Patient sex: M
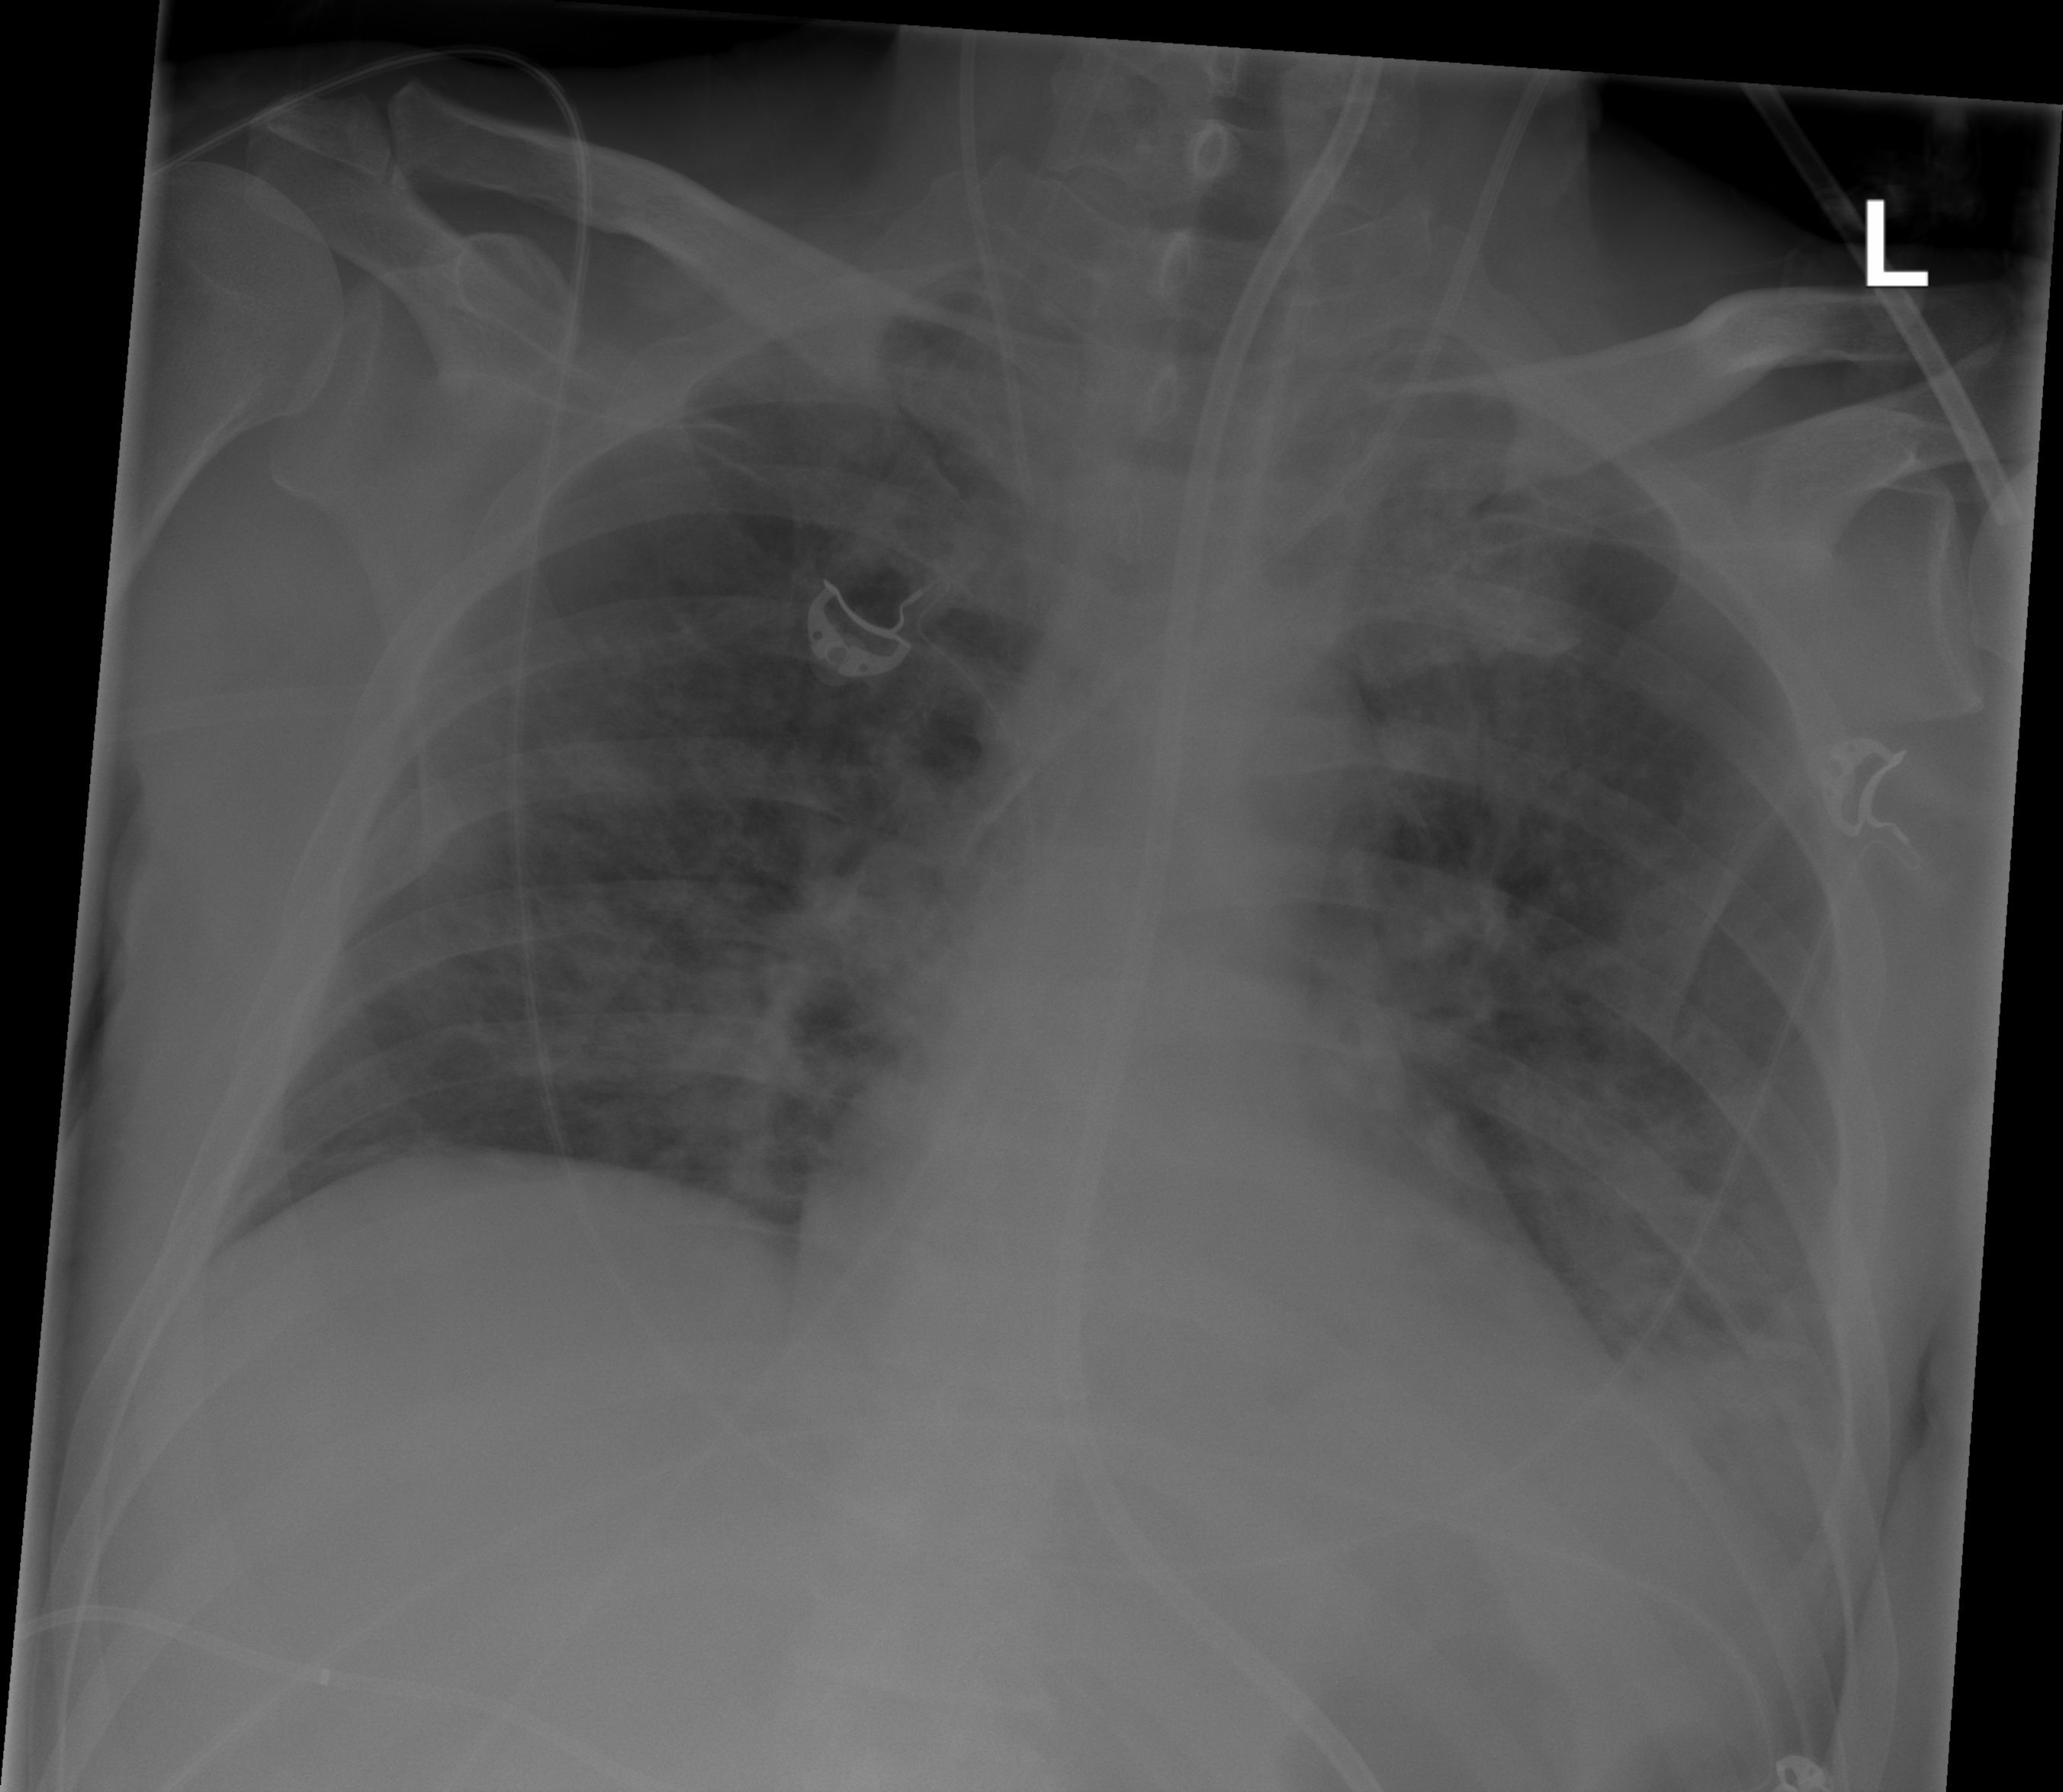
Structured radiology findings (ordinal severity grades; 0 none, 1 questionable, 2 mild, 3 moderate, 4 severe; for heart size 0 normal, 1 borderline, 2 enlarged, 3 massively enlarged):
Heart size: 0
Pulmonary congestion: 0
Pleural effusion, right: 0
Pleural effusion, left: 2
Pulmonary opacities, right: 0
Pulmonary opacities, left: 2
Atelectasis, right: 0
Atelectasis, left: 2